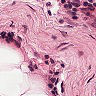
Metastatic tissue present: no